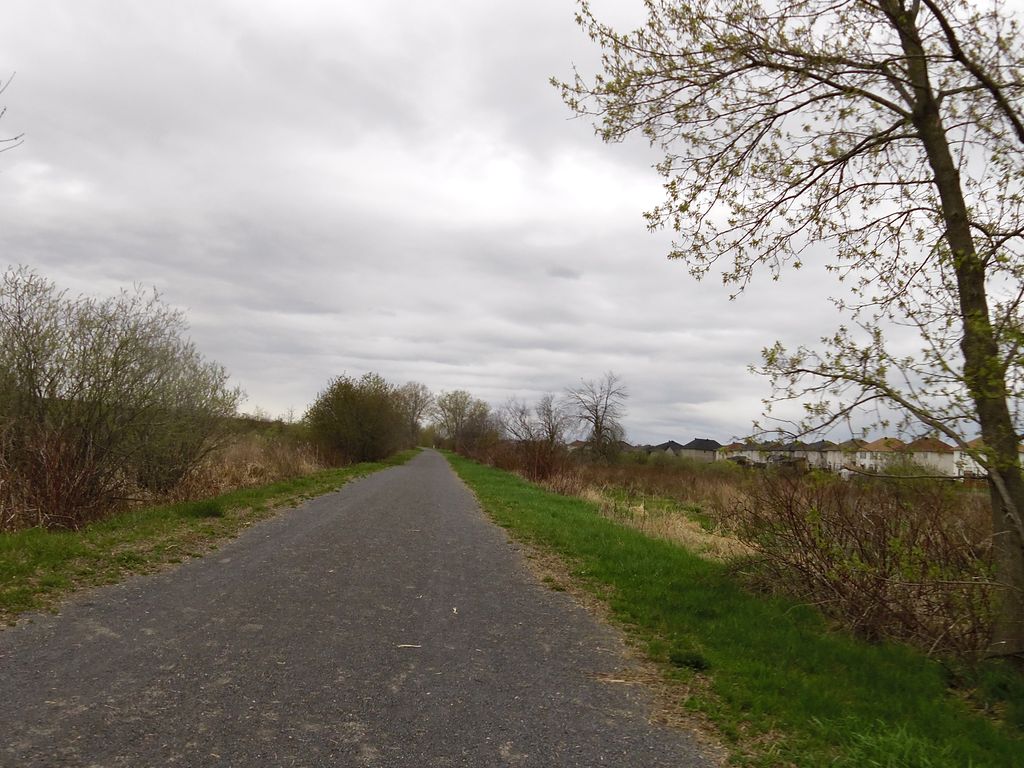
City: ottawa-gatineau